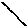
Label: line